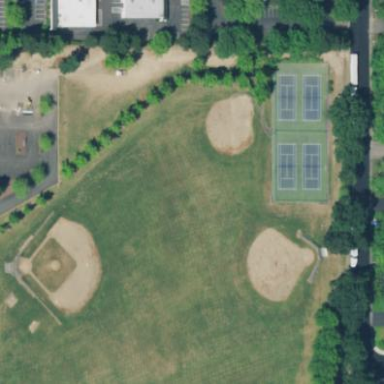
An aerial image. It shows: Baseball pitch for leisure land activities.